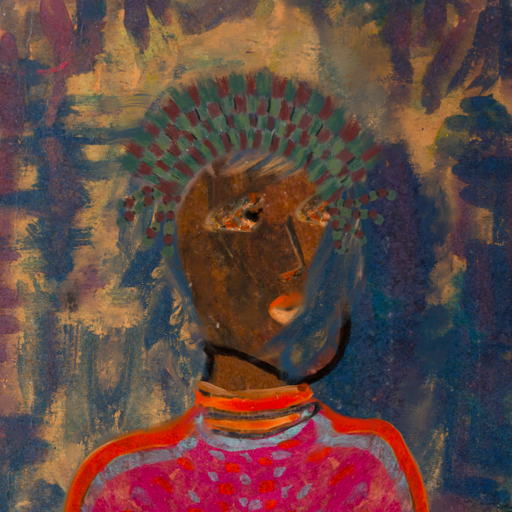
Background: InTheSun, Head And Neck Side: Mosgoul, Face Side: Gypsy_Queen, Bust: Sisters, Hair Side: In_The_Sun, Head Accessory: After_Raid_Crown, Second Necklace: Blank, Necklace: Experience, Baby: Blank